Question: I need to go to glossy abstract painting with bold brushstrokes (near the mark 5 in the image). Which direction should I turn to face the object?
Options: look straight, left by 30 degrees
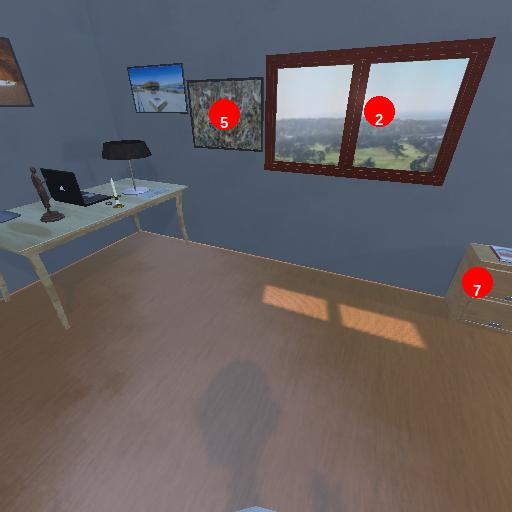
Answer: look straight